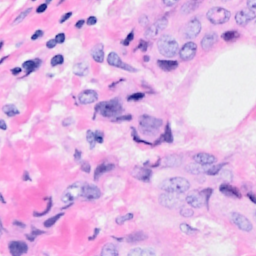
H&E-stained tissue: Breast